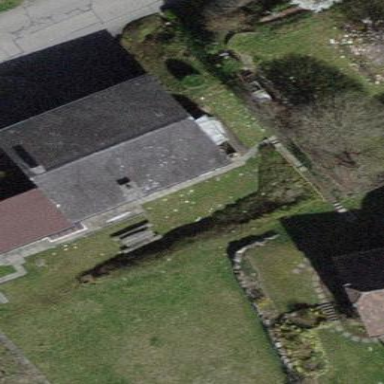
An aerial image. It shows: Building with tiled roof.